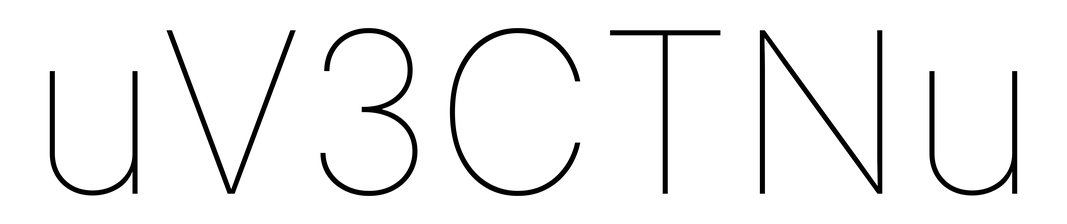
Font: Inter_Thin